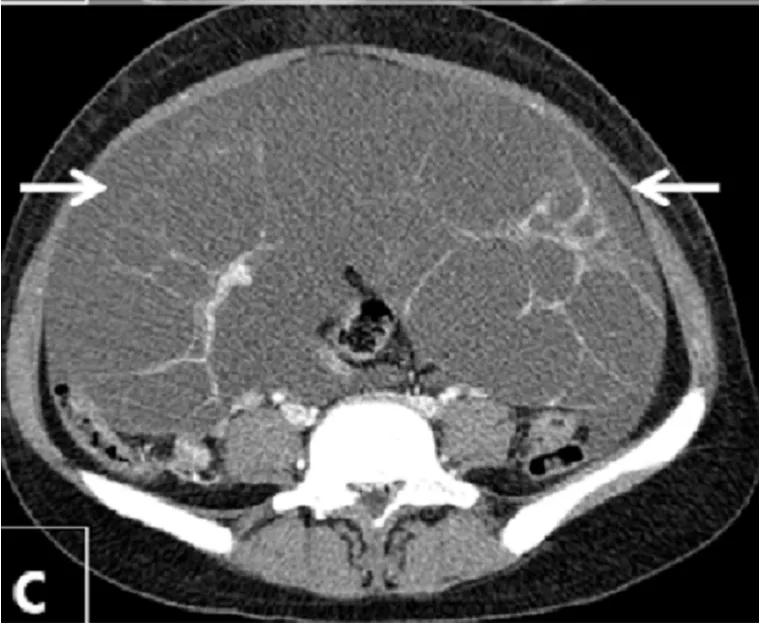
Abdominal pelvic scan showing enlarged multicystic ovaries (16cm rights, 12cm lefts) with ascites in a patient with ovarian hyperstimulation syndrome in a spontaneous pregnancy with invasive mole.
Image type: radiology (ct)